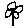
Label: flower